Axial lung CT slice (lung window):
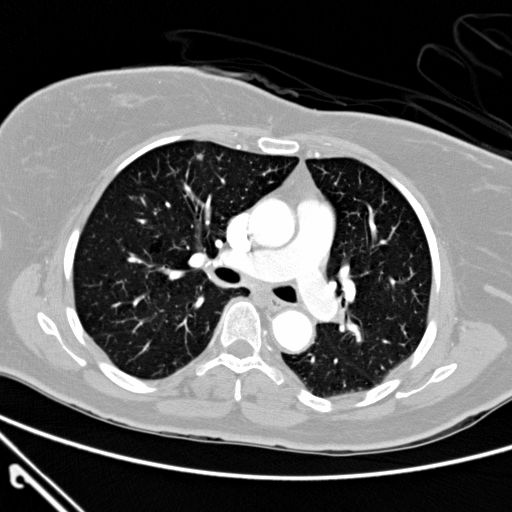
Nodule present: yes
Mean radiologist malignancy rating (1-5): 3